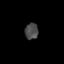
Tissue: skin
Cell type: Epithelial cells
Senescence score: 0.2766
Nuclear area (px): 214
Mean DAPI intensity: 73.019